Interaction volume radius: 10 \u00c5
Interaction volume height: 25 \u00c5
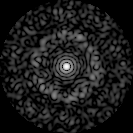
Disorder parameter: 0.8399